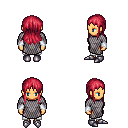
a pixel art fantasy rpg character, female body template, human, tanned skin, chain mail, white pants, ruby red unkempt hairstyle, white cloth bracers, metal boots, four views (front, back, left, right), 2x2 character sprite sheet, small pixel art, hard edges, no anti-aliasing